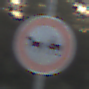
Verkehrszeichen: VerbotGespannfuhrwerke
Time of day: SunriseSunset
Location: Outdoor (Nature)
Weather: PartlyCloudy
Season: NotSpecified
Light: Natural